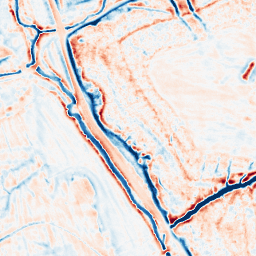
Category: edge_preserving
Decomposition family: bilateral
Decomposition parameters: d: 15
sigma_color: 150
sigma_space: 100
Upsampling method: cubic_mitchell
Upsampling parameters: scale: 8
Upsampling scale: 8